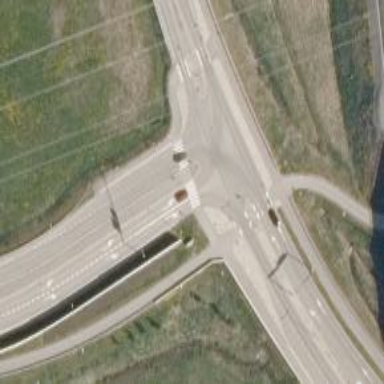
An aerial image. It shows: Asphalt trunk link road.